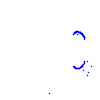
Particle: proton